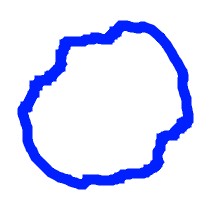
Shape: circle